Field crop: tomato
Growth stage: 1
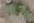
Species: solanum